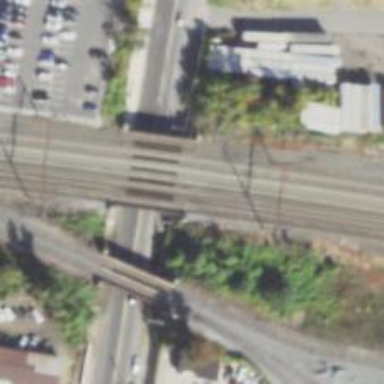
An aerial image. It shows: Bridge over railway with electrified contact lines.